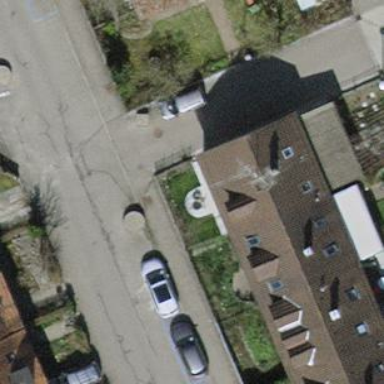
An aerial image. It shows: Building with gabled roof covered with tiles. The roof orientation is across the building.